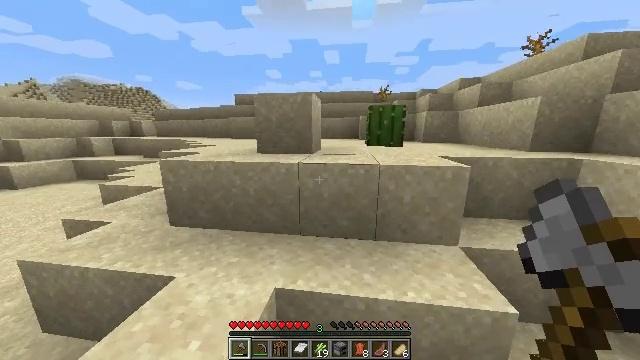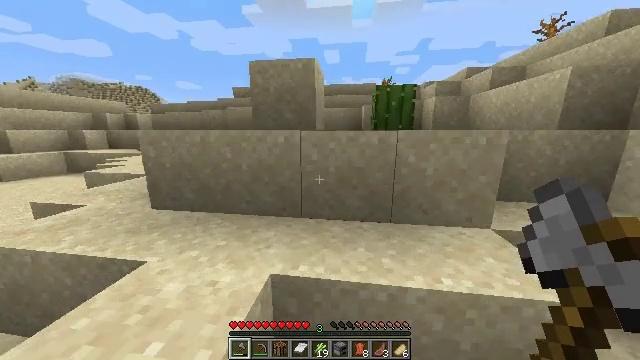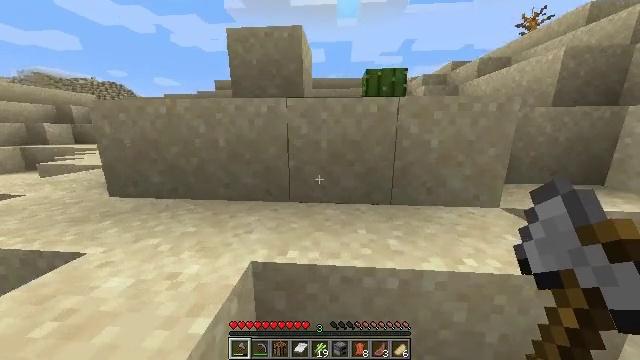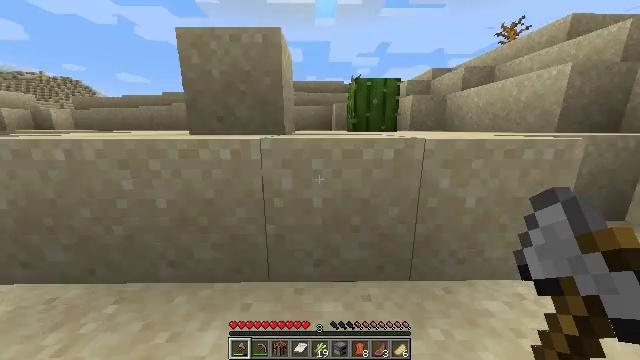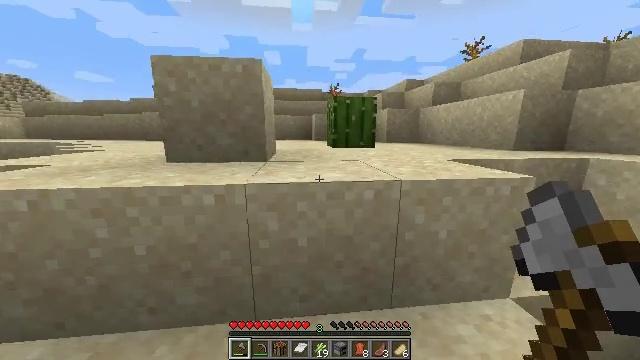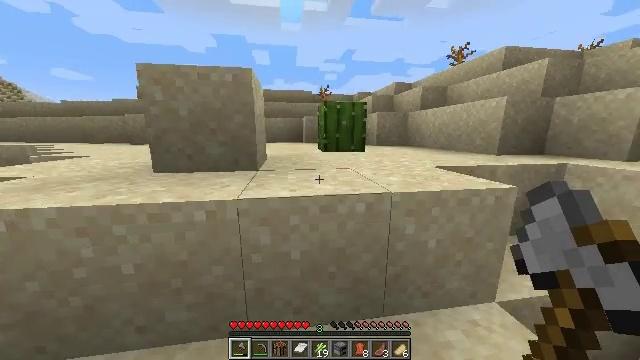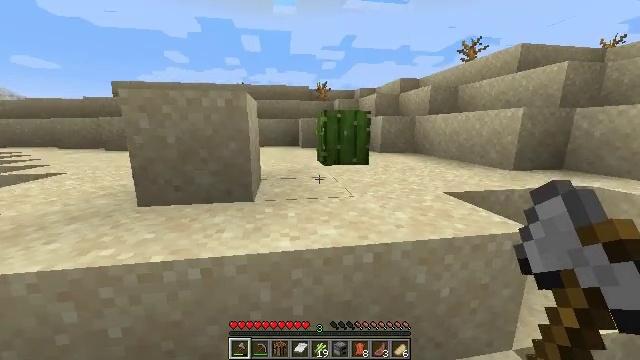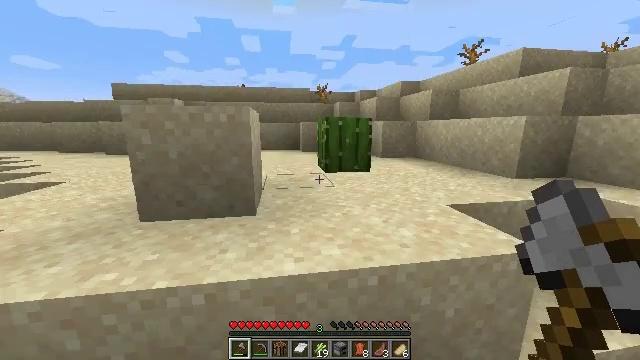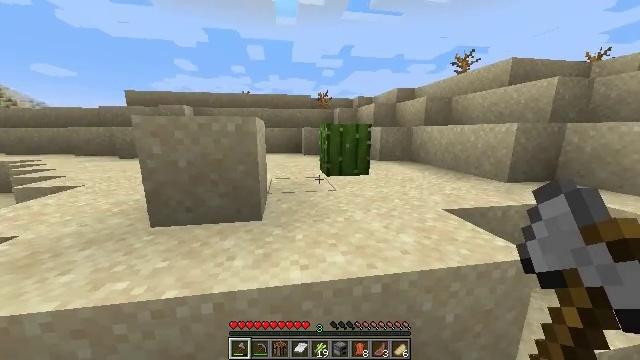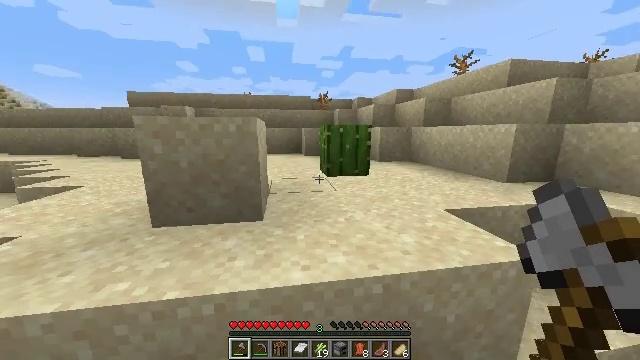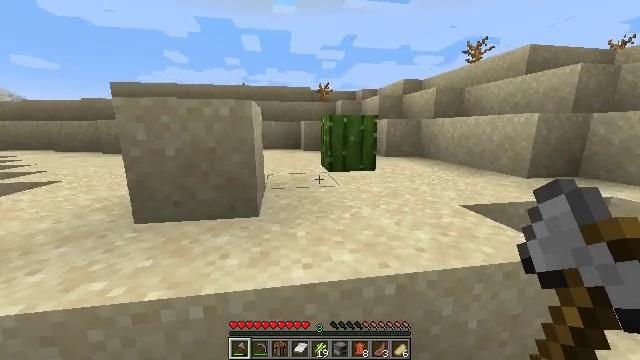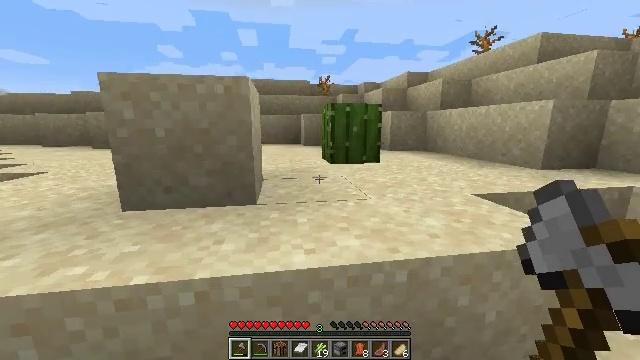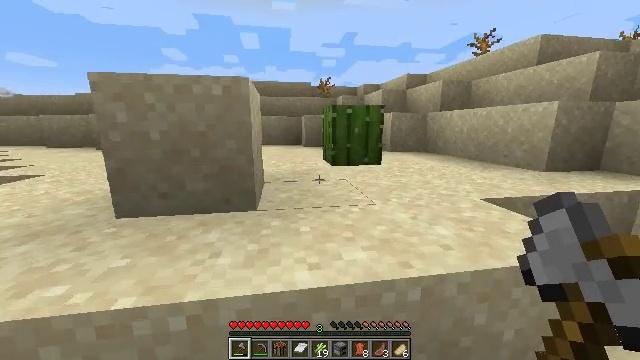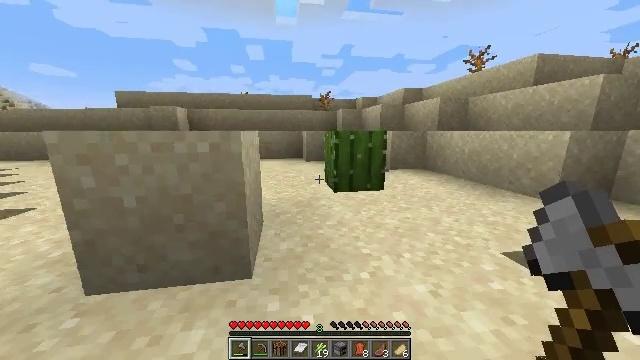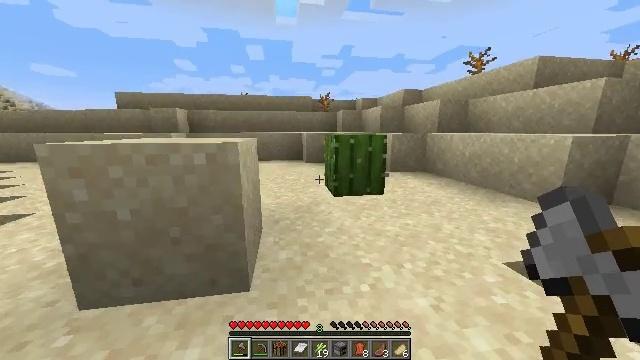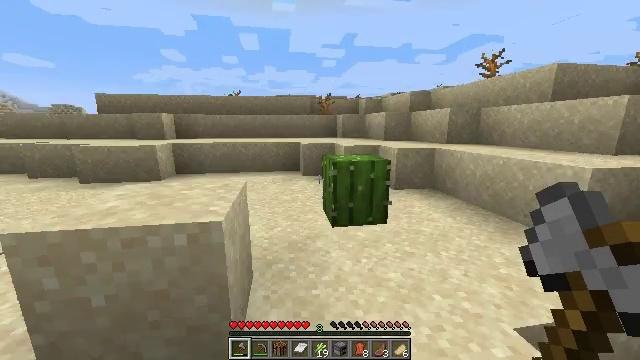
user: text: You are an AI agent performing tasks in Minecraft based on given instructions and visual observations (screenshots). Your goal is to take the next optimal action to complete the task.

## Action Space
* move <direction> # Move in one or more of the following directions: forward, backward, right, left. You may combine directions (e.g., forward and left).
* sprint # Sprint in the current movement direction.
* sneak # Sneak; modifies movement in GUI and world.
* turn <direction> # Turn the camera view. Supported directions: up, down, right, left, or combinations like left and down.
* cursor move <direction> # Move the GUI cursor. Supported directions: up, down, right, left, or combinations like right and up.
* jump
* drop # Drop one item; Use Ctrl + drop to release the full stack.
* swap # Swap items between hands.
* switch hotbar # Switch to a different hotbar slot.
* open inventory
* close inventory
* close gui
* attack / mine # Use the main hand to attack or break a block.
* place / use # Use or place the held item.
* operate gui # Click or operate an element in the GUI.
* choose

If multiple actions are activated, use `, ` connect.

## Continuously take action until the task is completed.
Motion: motion action
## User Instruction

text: Harvest the dead bush.
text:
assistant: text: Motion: move forward, sprint, jump
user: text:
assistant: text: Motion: move forward, sprint, turn right, jump
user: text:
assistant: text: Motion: move forward, sprint, turn right, jump
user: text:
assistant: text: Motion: move forward, sprint, turn right, jump
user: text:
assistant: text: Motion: move forward, sprint, turn right
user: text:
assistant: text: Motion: move forward, sprint
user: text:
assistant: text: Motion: move forward
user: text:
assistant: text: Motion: no_op
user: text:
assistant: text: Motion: no_op
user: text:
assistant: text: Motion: no_op
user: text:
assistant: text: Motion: move forward
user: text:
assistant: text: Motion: move forward
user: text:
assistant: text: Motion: move forward, jump
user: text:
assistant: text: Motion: move forward, jump
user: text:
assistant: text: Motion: move forward, jump
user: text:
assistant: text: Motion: move forward, jump
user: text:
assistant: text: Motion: move forward, turn left, jump
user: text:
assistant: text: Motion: move forward, turn left and down
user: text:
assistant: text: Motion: move forward, turn left and down
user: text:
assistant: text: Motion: move forward and move left, turn left
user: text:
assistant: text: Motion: move forward and move left, turn left
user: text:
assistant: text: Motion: move forward and move left, turn left
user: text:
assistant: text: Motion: move forward and move left
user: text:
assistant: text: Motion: move forward
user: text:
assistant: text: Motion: move forward
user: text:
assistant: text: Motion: move forward, sprint
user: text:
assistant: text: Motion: move forward, sprint
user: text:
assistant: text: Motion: move forward, sprint, jump
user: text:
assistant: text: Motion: move forward, sprint, jump
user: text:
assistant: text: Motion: move forward, sprint, jump